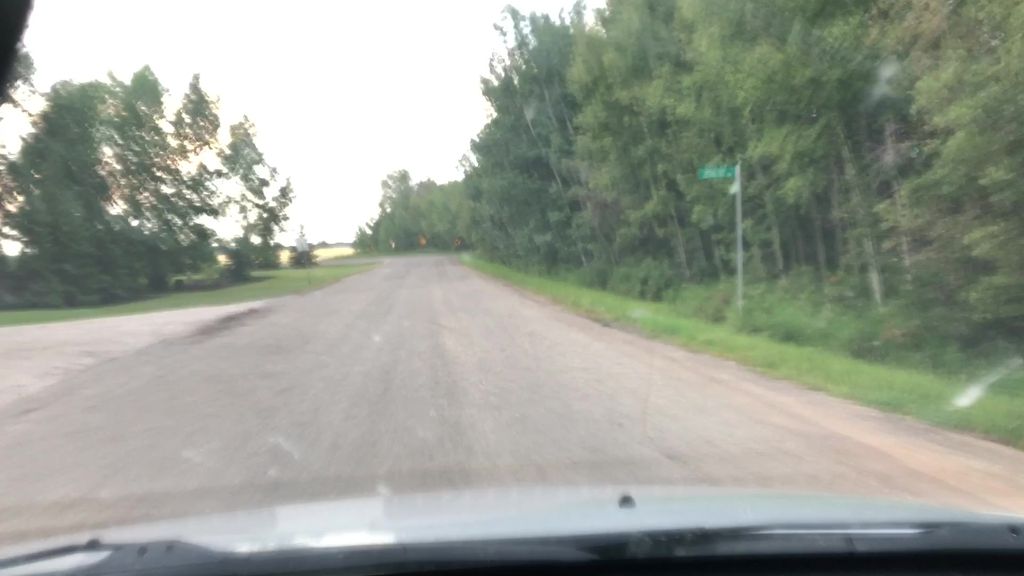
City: edmonton